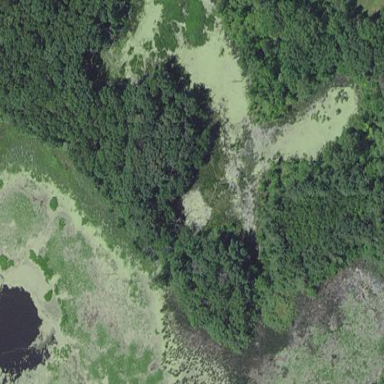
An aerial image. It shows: Pond surrounded by natural water.